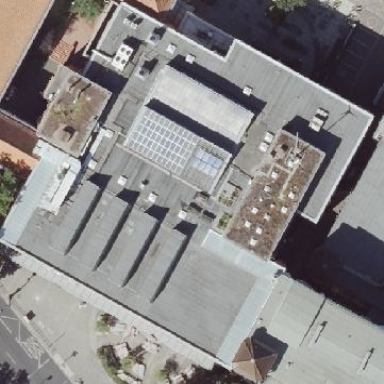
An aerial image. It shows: Red university building with flat roof.